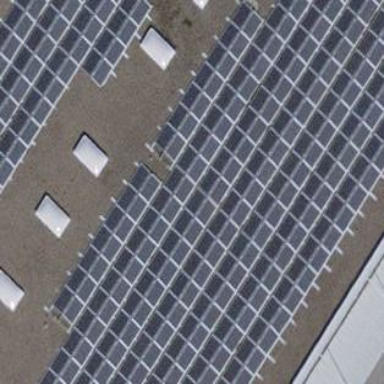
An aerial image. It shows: Solar power generator.